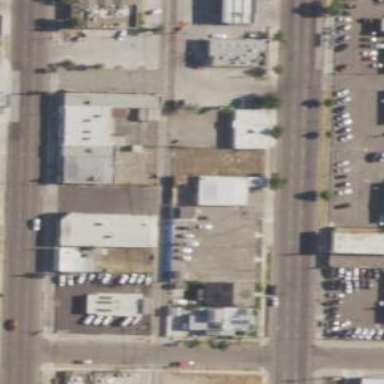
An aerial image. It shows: Alleyway designated as service road.